Question: I am wanting to create a circular slider in React Native for a project of mine. Although I am not entirely sure on how to create one. Could someone help me out?
Here is a little sketchup of what I want it to look like:

I did some searching on the interwebs and found some posts about circular sliders in React Native. But these posts seem to be dated and the projects linked/provided in these posts would not work for me.
1. https://stackoverflow.com/questions/51058669/react-native-circular-slider
2. https://stackoverflow.com/questions/38253804/how-to-make-a-circular-slider-in-react-native
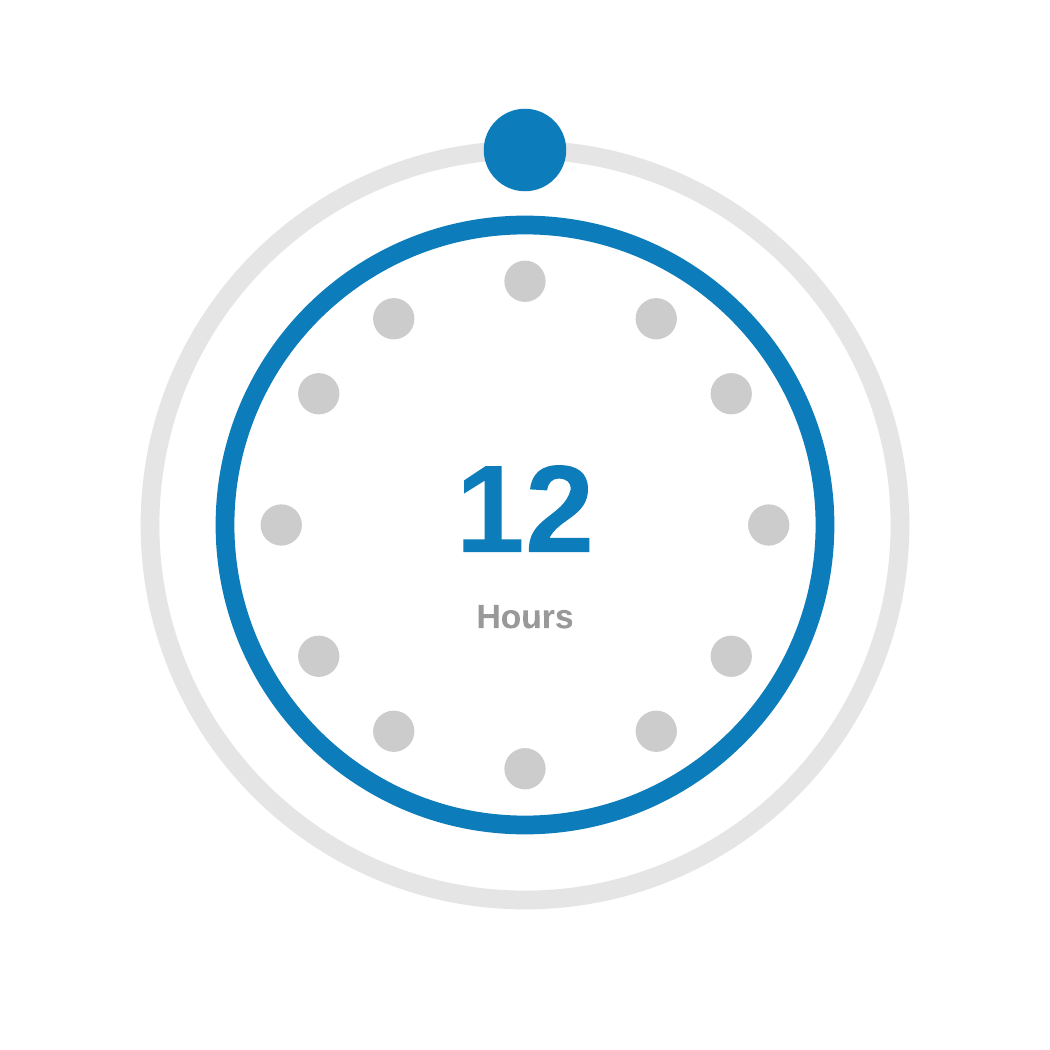
Answer: Your best best is probably svg via react-native-svg, since that will allow you to declaratively draw and animate arbitrary shapes without having to write platform-specific native code.
Note that setting up react-native-svg is slightly different if you are working with expo or have ejected, which may explain why some of those older examples you mentioned don't work (they pre-date expo).
Drawing with SVG is generally straight-forward, although you will need to use arc's in paths, which is about as awkward as SVG gets (but still not too bad).
The trickiest parts of a circular slider are capturing the touch input with PanResponder and converting coordinates between cartesian (x,y) coordinates of the touch input and polar (angle,distance) coordinate systems in order to know where to move the slider to.
In your case it looks like you want to lock the movement of the slider to specific increments around the clock so you'll also need to find the nearest increment to the polar-coord of the current touch, but that should be easy in polar coords - just find the increment with the closest angle to that of the touch.
<URL> is an Expo project that illustrates the slider part. It looks like this:
<URL>